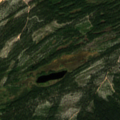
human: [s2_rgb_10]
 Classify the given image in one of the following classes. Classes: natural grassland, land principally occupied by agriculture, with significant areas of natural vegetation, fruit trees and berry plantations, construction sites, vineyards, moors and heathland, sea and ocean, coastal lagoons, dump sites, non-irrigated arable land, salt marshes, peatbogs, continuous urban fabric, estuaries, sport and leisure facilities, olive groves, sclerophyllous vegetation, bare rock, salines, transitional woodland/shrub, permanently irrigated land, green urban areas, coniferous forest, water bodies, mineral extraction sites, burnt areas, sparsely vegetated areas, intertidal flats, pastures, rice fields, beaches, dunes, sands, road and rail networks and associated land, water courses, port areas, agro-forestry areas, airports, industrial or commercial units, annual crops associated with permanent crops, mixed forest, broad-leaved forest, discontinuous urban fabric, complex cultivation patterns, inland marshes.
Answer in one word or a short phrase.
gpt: airports, coniferous forest, transitional woodland/shrub